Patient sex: M
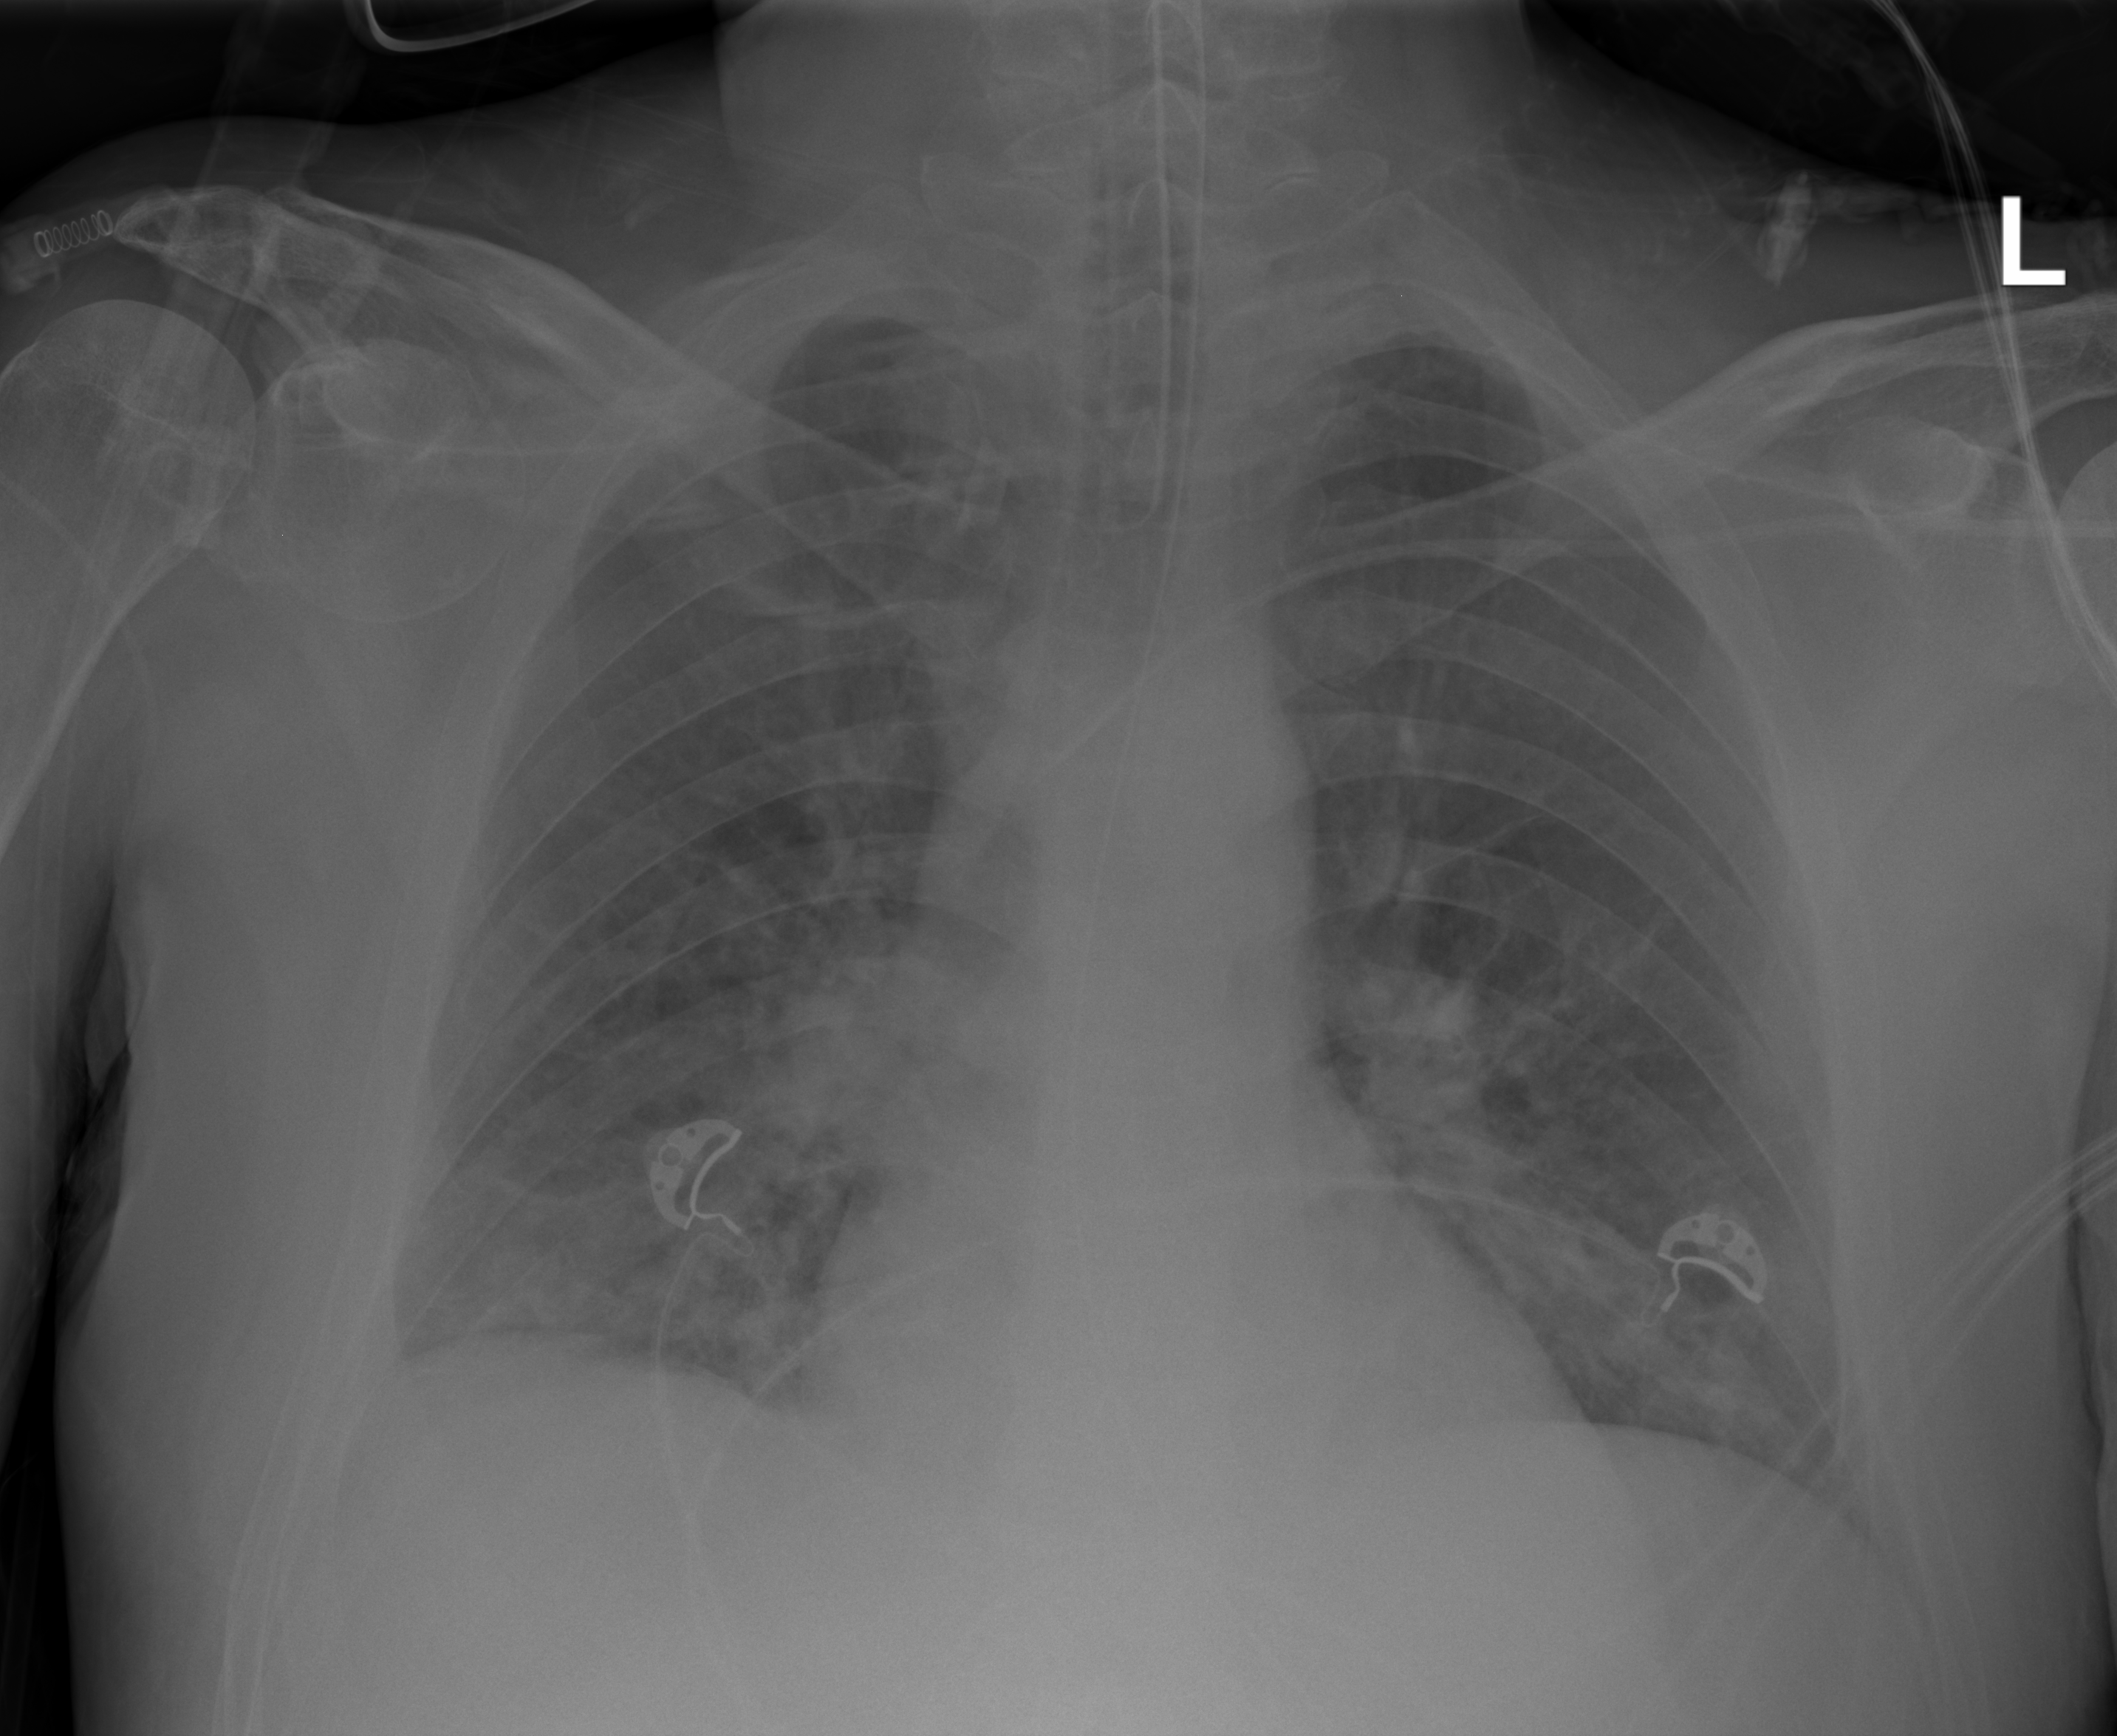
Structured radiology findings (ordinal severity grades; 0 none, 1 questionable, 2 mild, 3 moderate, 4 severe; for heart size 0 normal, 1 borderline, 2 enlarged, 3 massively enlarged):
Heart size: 0
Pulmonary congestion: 2
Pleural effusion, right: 2
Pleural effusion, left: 0
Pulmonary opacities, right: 2
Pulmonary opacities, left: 2
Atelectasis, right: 2
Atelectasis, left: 2